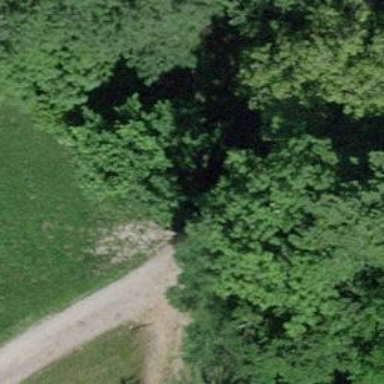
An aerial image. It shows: Concrete track road with bridge. The track is of grade1.